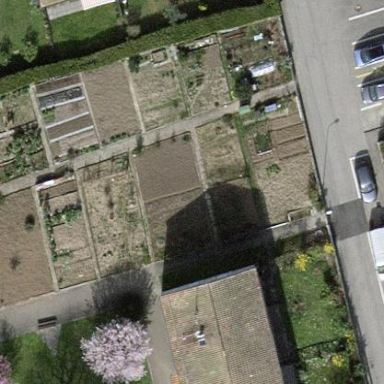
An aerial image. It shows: Allotments area.